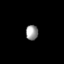
Tissue: lung
Cell type: T cells
Senescence score: 0.2166
Nuclear area (px): 179
Mean DAPI intensity: 153.307